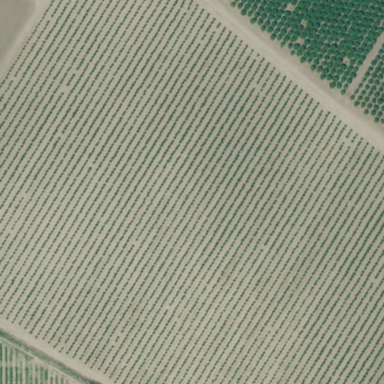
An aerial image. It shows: Orchard.